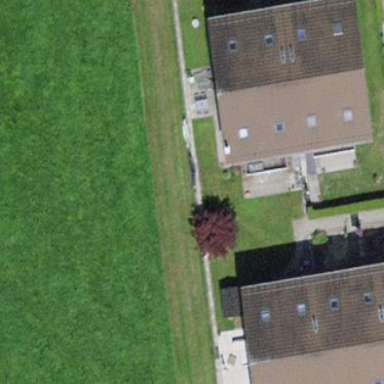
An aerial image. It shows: Terrace building.